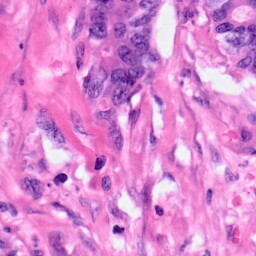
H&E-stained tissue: Pancreatic